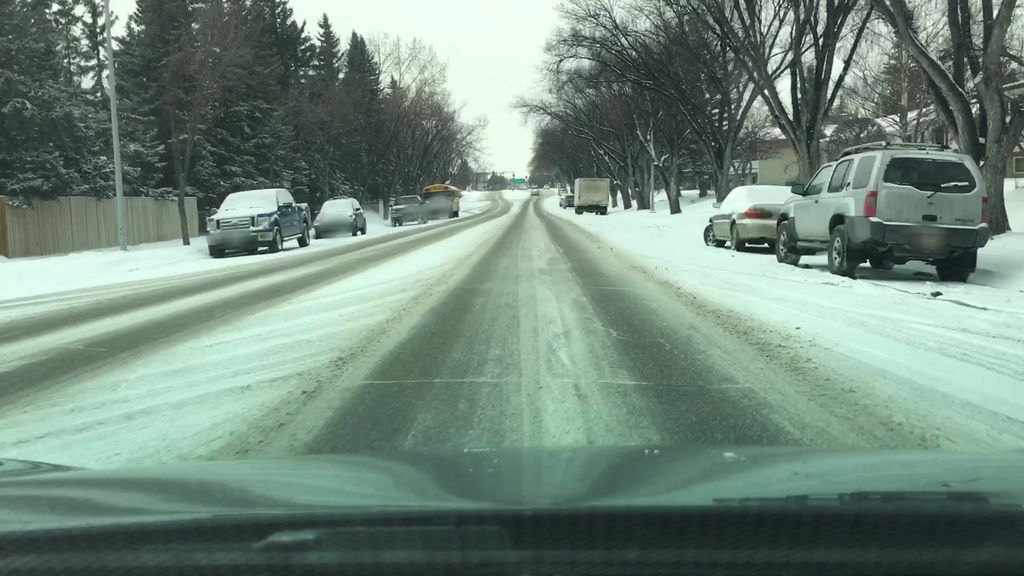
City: calgary